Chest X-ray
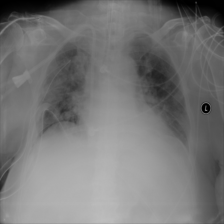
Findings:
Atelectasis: negative
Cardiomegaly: negative
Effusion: negative
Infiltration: negative
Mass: negative
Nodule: negative
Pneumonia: negative
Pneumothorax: negative
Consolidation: negative
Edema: negative
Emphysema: negative
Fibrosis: negative
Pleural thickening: negative
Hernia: negative